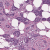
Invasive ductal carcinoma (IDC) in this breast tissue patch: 1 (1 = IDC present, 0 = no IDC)